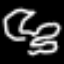
Label: frog